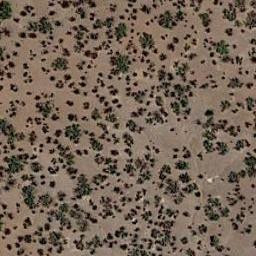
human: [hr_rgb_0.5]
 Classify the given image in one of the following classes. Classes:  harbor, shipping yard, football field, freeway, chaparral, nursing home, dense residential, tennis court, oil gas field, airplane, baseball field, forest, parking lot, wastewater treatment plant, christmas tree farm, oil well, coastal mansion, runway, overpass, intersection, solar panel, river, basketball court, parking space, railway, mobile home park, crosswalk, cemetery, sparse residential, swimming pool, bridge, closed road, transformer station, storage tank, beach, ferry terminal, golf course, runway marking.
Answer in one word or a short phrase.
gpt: chaparral